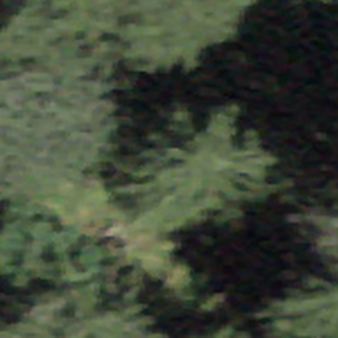
Label: other